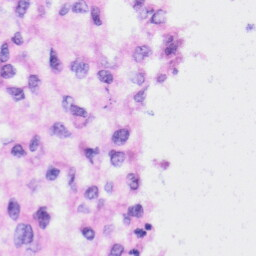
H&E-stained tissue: Liver